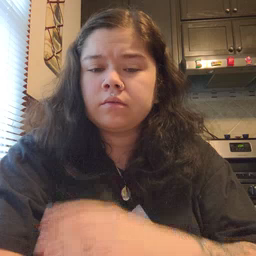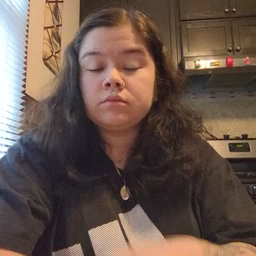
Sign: jump